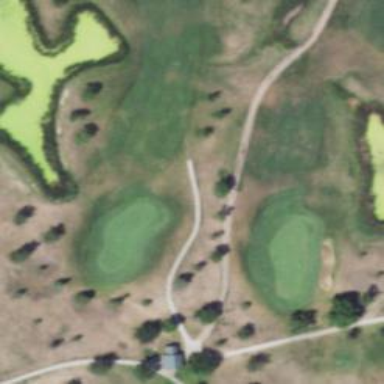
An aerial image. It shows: Driveway that serves as golf cart path.